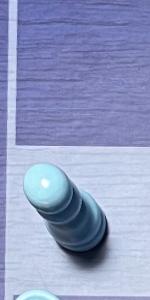
Label: Pawn_White